Question: I need run gif image when in 'MouseListener.mouseClicked' method running some code. But when mouseClicked method running gif image are static.
Example animated GIF:

The Animation will start after mouseClicked ends. For gif I use 'LayerUI<JPanel>'
'''
import java.awt.*;
import java.awt.event.*;
import javax.swing.*;
import javax.swing.plaf.LayerUI;
public class Test {
public static void main(String[] args) {
javax.swing.SwingUtilities.invokeLater(new Runnable() {
public void run() {
new Test().createUI();
}
});
}
private JButton mOrderButton;
public void createUI() {
JFrame f = new JFrame ();
final WaitLayerUI layerUI = new WaitLayerUI(f);
JPanel panel = createPanel();
JLayer<JPanel> jlayer = new JLayer<JPanel>(panel, layerUI);
mOrderButton.addMouseListener(new MouseListener() {
public void mouseClicked(MouseEvent e) {
layerUI.start();
// response imitation from server
try {
Thread.sleep(3000);
} catch (InterruptedException e1) {
e1.printStackTrace();
}
layerUI.stop();
}
public void mousePressed(MouseEvent e) {}
public void mouseReleased(MouseEvent e) {}
public void mouseEntered(MouseEvent e) {}
public void mouseExited(MouseEvent e) {}
});
f.add (jlayer);
f.setSize(500, 500);
f.setLocationRelativeTo(null);
f.setDefaultCloseOperation(WindowConstants.EXIT_ON_CLOSE);
f.setVisible (true);
}
private JPanel createPanel() {
JPanel p = new JPanel();
mOrderButton = new JButton("btn");
p.add(mOrderButton);
return p;
}
}
class WaitLayerUI extends LayerUI<JPanel> {
private static final int IMAGE_WIDTH = 120;
private static final int IMAGE_HEIGHT = 105;
private static final String IMAGE_PATH = "/busy_indicator_login_window.gif";
private final Image busyIndicatorImage;
private final JFrame loginWindowFrame;
private boolean isRunning;
public WaitLayerUI(JFrame loginWindowFrame) {
busyIndicatorImage = new ImageIcon(this.getClass().getResource(IMAGE_PATH)).getImage();
this.loginWindowFrame = loginWindowFrame;
}
@Override
public void paint(Graphics g, JComponent c) {
super.paint(g, c);
if (!isRunning) {
return;
}
Graphics2D g2 = (Graphics2D) g.create();
g2.setColor(new Color(0, 0, 0, 0.1f));
g2.fillRect(0,0,500, 500);
g2.drawImage(busyIndicatorImage,
loginWindowFrame.getWidth() / 2 - IMAGE_WIDTH / 2,
loginWindowFrame.getHeight() / 2 - IMAGE_HEIGHT / 2,
IMAGE_WIDTH, IMAGE_HEIGHT, loginWindowFrame);
g2.dispose();
}
public void start() {
isRunning = true;
}
public void stop() {
isRunning = false;
}
}
'''
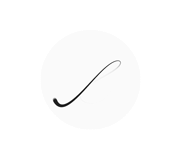
Answer: '''
public void mouseClicked(MouseEvent e) {
new Thread(new Runnable() {
layerUI.start();
// response imitation from server
try {
Thread.sleep(3000);
} catch (InterruptedException e1) {
e1.printStackTrace();
}
layerUI.stop();
}).start();
}
'''